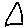
Label: triangle